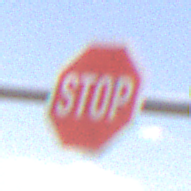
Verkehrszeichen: Stop
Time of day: Midday
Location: Outdoor (Nature)
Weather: PartlyCloudy
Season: NotSpecified
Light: Natural